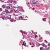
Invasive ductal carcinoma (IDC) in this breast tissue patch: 0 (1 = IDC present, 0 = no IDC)